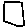
Label: square